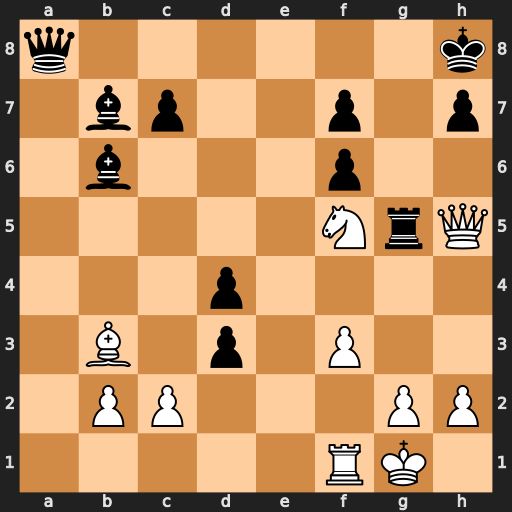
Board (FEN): q6k/1bp2p1p/1b3p2/5NrQ/3p4/1B1p1P2/1PP3PP/5RK1
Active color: w
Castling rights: -
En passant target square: -
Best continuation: Qxf7 Rxf5 Re1 dxc2 Re8+ Qxe8 Qxe8+